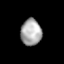
Tissue: lung
Cell type: T cells
Senescence score: 0.2356
Nuclear area (px): 538
Mean DAPI intensity: 168.885